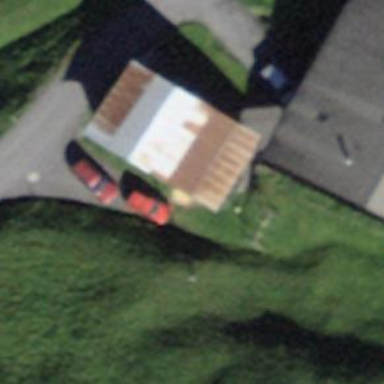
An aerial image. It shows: Barn.